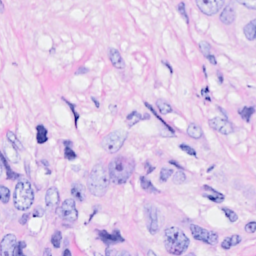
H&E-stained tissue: Breast